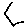
Label: hexagon